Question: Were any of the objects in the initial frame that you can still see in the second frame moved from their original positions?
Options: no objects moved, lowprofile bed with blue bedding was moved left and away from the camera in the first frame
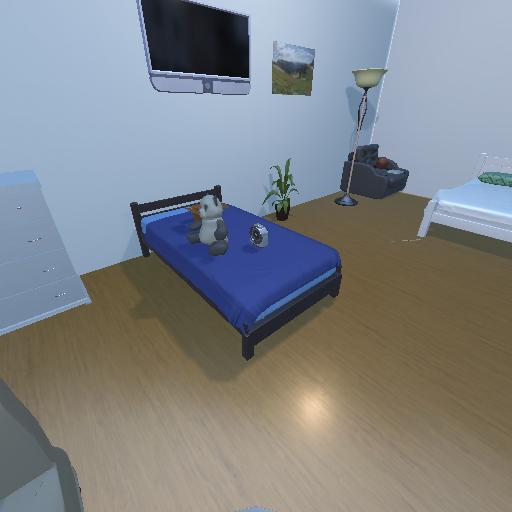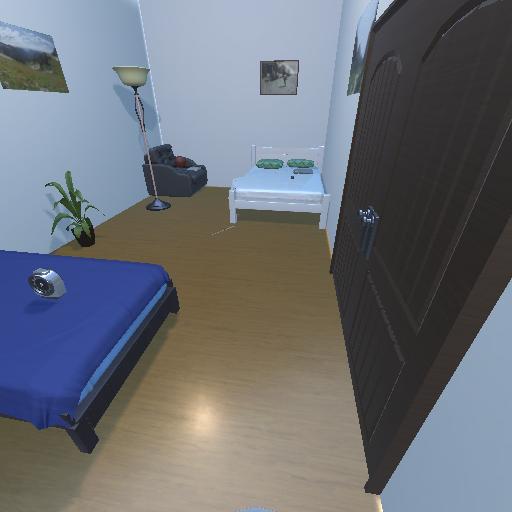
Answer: no objects moved